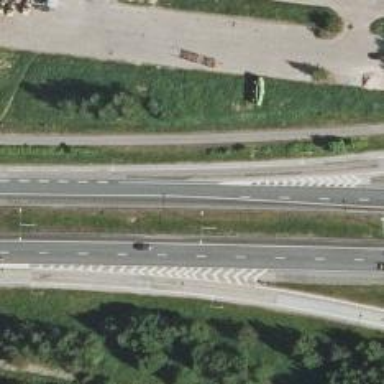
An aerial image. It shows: Primary link highway with asphalt surface.